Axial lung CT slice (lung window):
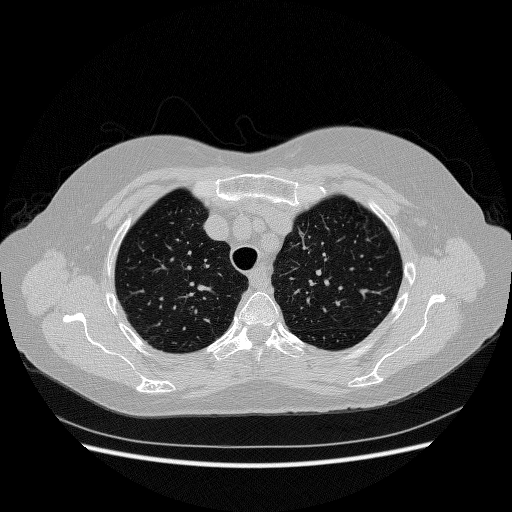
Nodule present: no